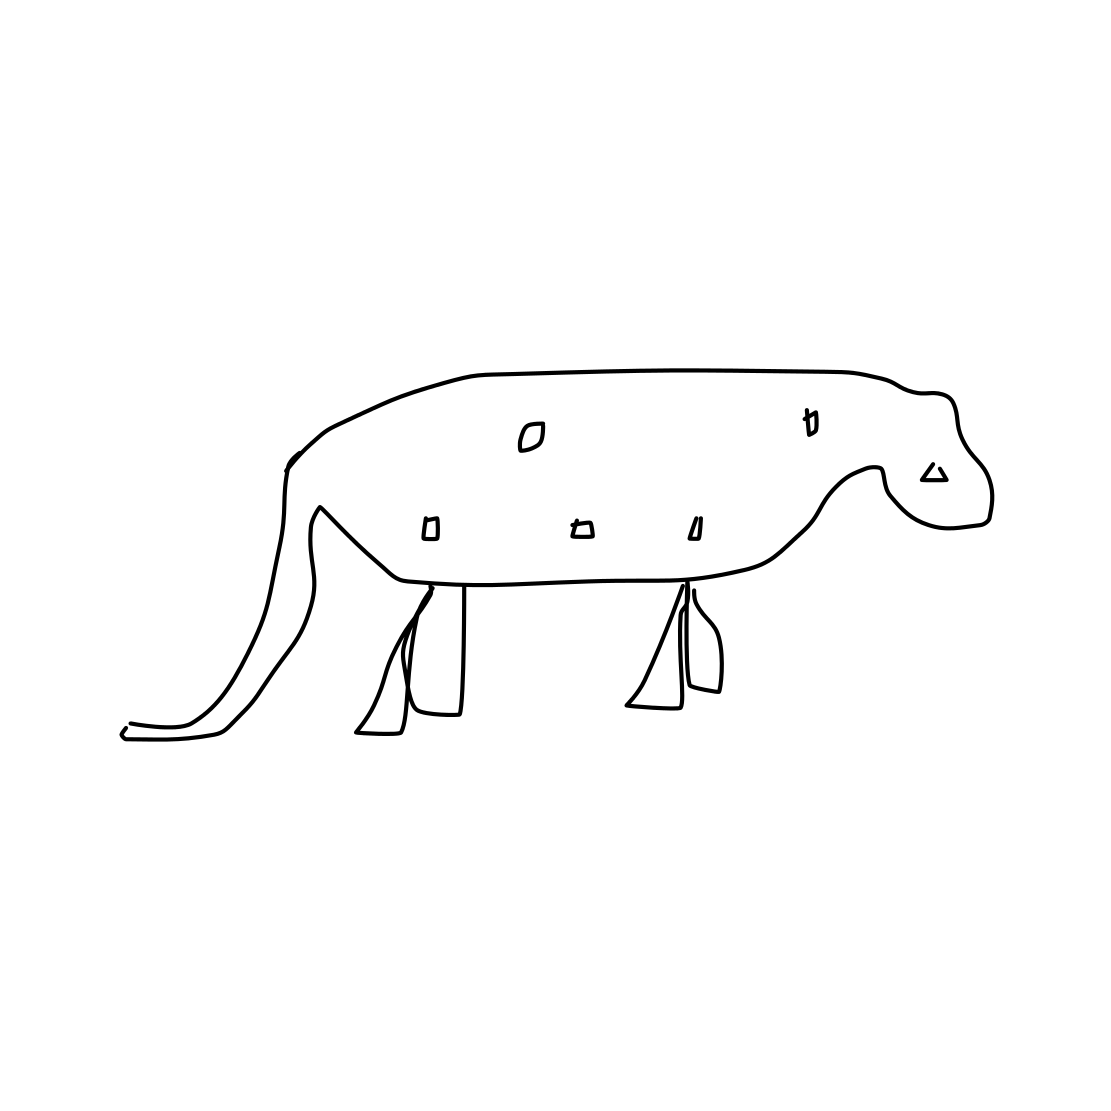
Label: tiger